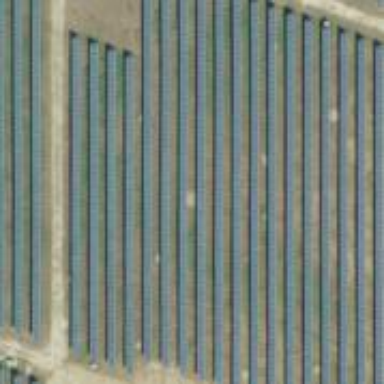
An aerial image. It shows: Solar power generator with photovoltaic panels.